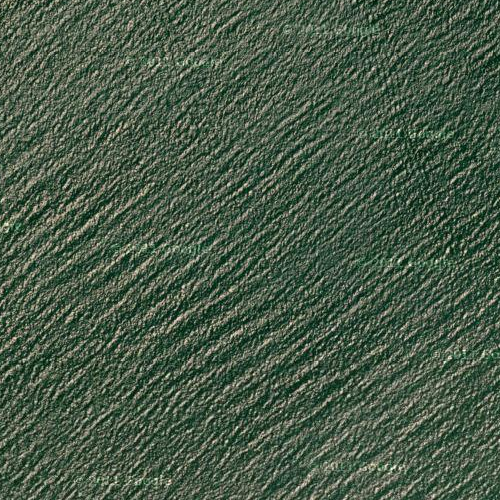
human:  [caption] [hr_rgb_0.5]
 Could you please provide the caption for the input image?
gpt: This is a part of deep green sparkling sea .

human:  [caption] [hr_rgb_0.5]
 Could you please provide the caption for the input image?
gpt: A part of ocean with deep green waters .

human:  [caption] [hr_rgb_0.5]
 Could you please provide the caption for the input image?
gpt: This is a part of deep green sparkling sea .

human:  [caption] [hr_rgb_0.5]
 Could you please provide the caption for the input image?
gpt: This is a part of ocean with deep green water .

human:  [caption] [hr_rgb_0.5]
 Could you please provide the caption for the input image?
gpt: This is a part of ocean with deep green water shining .